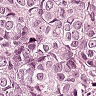
Metastatic tissue present: yes